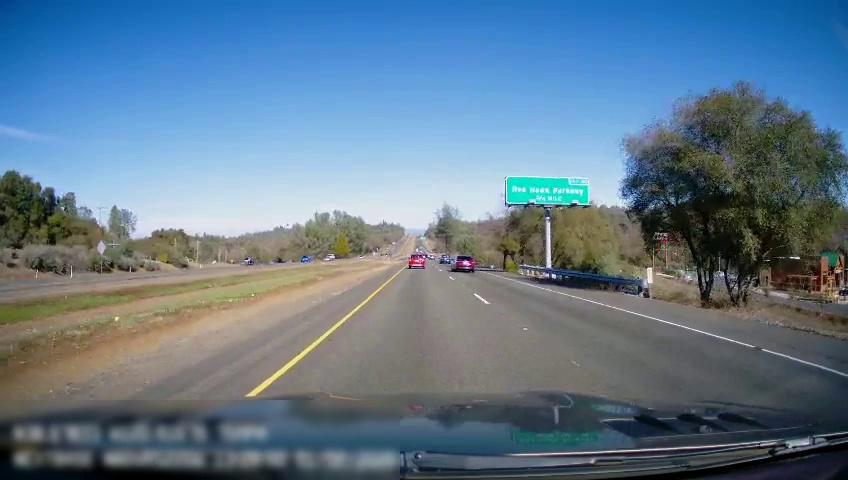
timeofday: Day
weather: Sunny
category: Drivable Space
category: Drivable Space
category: Vehicles | SUV
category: Vehicles | SUV
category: Vehicles | SUV
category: Lanes | Current Lane
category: Lanes | Current Lane
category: Lanes | Alternate Lane
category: Traffic | Signs